Aerial crown-view tile of a tropical tree (Barro Colorado Island, Panama), acquired 20250317:
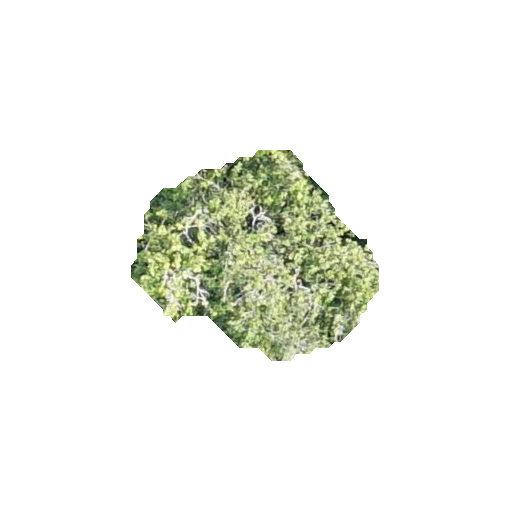
Species: Protium panamense
GBIF accepted scientific name: Protium panamense
Crown area: 51.617 m²